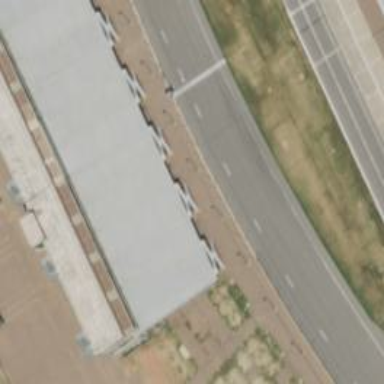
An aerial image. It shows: Grandstand building.